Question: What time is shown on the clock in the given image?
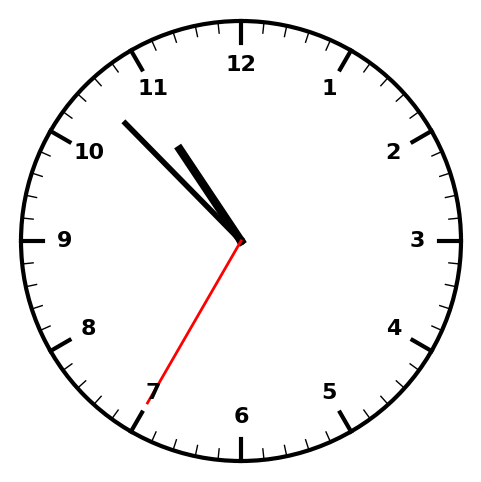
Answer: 10:52:35